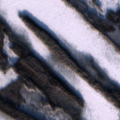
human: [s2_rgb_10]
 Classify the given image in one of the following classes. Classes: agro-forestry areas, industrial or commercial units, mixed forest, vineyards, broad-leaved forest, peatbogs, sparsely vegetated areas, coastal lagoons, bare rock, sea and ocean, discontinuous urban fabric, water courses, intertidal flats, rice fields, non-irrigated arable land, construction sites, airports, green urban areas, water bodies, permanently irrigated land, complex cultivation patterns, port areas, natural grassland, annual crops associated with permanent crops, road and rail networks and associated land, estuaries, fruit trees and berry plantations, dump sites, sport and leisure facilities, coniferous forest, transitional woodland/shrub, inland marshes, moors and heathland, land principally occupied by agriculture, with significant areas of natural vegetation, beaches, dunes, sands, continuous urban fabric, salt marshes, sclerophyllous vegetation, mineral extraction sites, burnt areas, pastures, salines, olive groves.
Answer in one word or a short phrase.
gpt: coniferous forest, mixed forest, transitional woodland/shrub, peatbogs